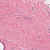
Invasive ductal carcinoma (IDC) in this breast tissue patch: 0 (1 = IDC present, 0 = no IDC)